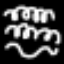
Label: squiggle